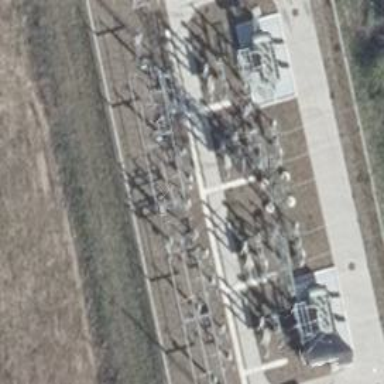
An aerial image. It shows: Switch used for power control.